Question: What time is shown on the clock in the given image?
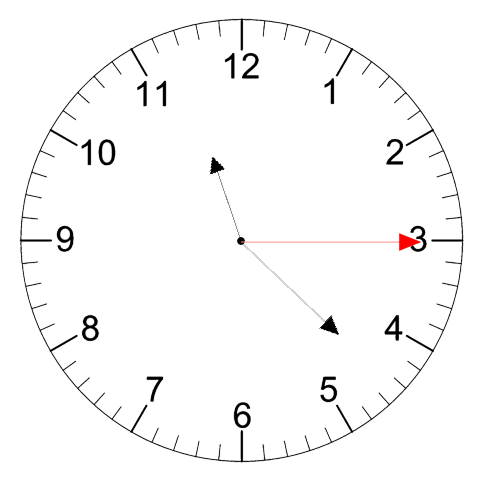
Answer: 11:22:15